Interaction volume radius: 10 \u00c5
Interaction volume height: 30 \u00c5
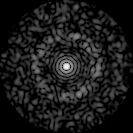
Disorder parameter: 0.8275